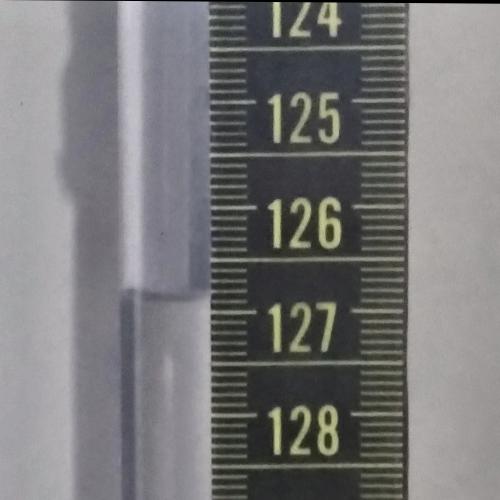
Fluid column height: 126.9 cm